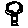
Label: tree